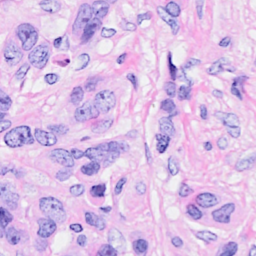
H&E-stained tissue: Breast